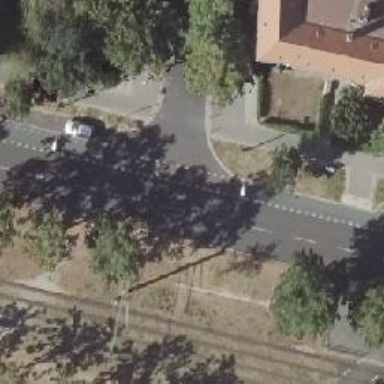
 separated by dashed lines for cyclists."